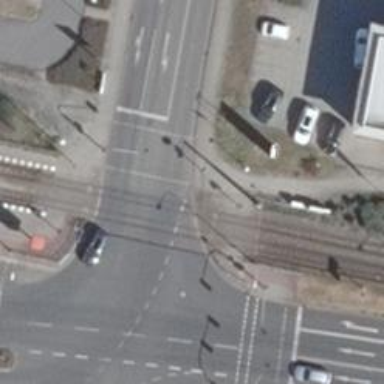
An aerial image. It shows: Level crossing along the railway.